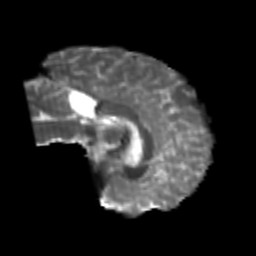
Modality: T2w
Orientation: sagittal
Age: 21
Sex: male
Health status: healthy
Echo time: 0.074 s